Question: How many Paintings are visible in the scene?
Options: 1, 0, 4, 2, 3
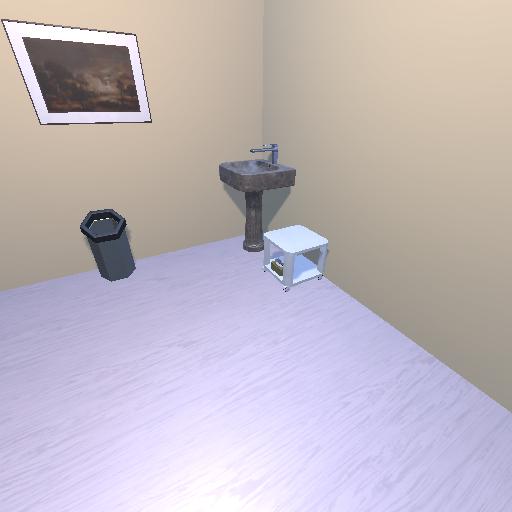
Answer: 1